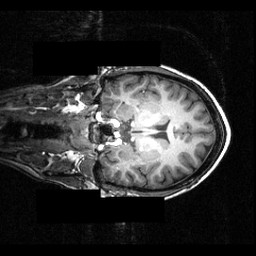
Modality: T1w
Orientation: coronal
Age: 24
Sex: female
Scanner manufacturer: siemens
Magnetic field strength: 3.951 T
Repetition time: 1.5 s
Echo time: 0.00335 s